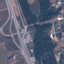
Label: Highway